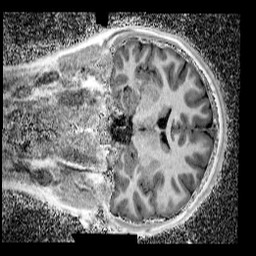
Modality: UNIT1_denoised
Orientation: coronal
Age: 13
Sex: female
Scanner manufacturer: siemens
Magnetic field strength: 3 T
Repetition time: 4 s
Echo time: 0.00299 s